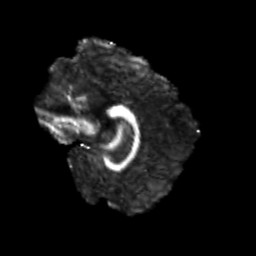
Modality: FA
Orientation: sagittal
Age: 21
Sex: male
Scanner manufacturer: siemens
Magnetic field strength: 3 T
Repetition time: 3.5 s
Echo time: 0.113 s